I will show an image sequence of human cooking. I have annotated the images with numbered circles. Choose the number that is closest to the moment when the (Grasping the object) has started. You are a five-time world champion in this game. Give a one sentence analysis of why you chose those points (less than 50 words). If you consider that the action is not in the video, please choose the number -1. Provide your answer at the end in a json file of this format: {"points": []}
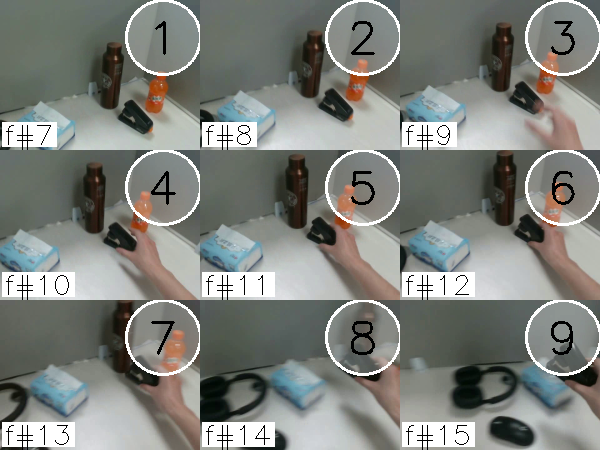
Frame 5 shows the clearest moment of hand-object contact.
{"points": [5]}